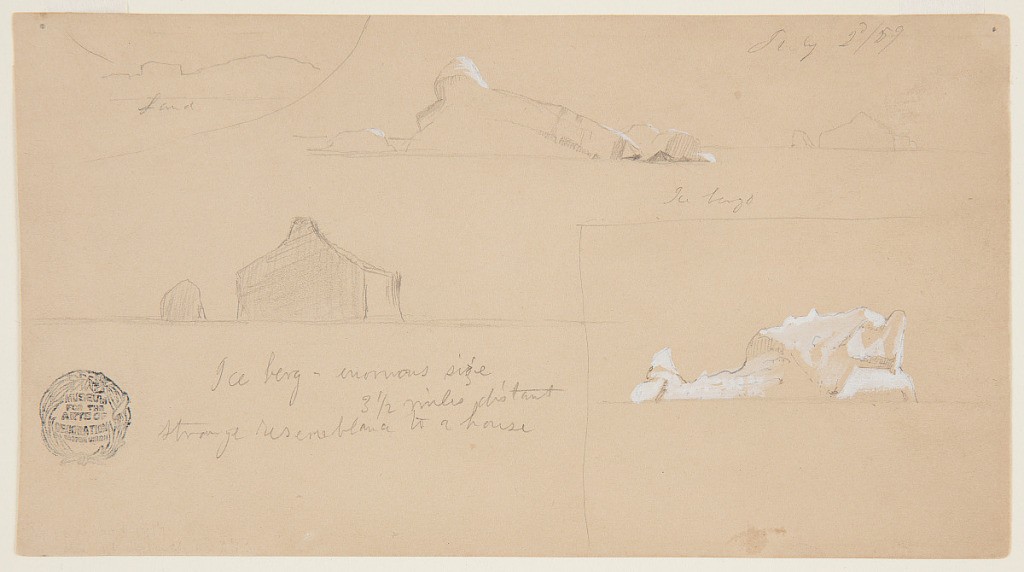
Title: Floating Icebergs with Coastal View, Canada
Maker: Frederic Edwin Church, American, 1826–1900
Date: July 2, 1859
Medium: Graphite and white gouache on light brown paper
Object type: Drawing
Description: Landscape and seascape sketches showing four views of icebergs and a coastline near Newfoundland and Labrador, Canada. At upper left, a distant view of a rugged coastline is visible; at upper right, two sloping and craggy icebergs are shown on the ocean surface and separated by some distance, at lower right, an undulating iceberg resembling a dragon's head (nose left, ear right) is included; and at lower left, a massive iceberg that, as the artist says, bears a "strange resemblance to a house," with it's pointed, gable-like formation, is also shown. The iceberg at lower right is enframed and separated from the others by two lines.